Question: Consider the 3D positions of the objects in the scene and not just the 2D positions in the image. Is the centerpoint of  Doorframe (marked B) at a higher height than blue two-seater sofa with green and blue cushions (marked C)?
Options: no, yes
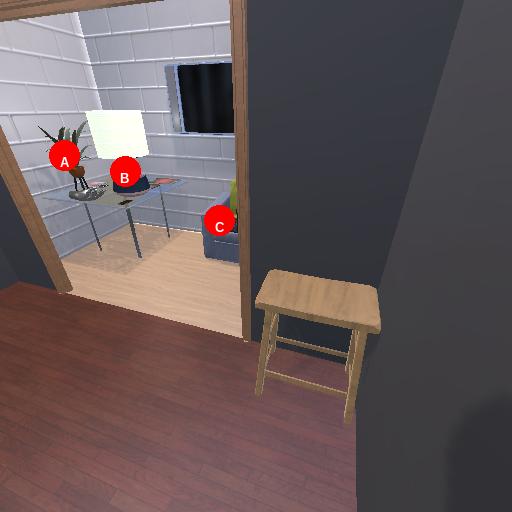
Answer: no